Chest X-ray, PA view. Patient: 78 years old, sex M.
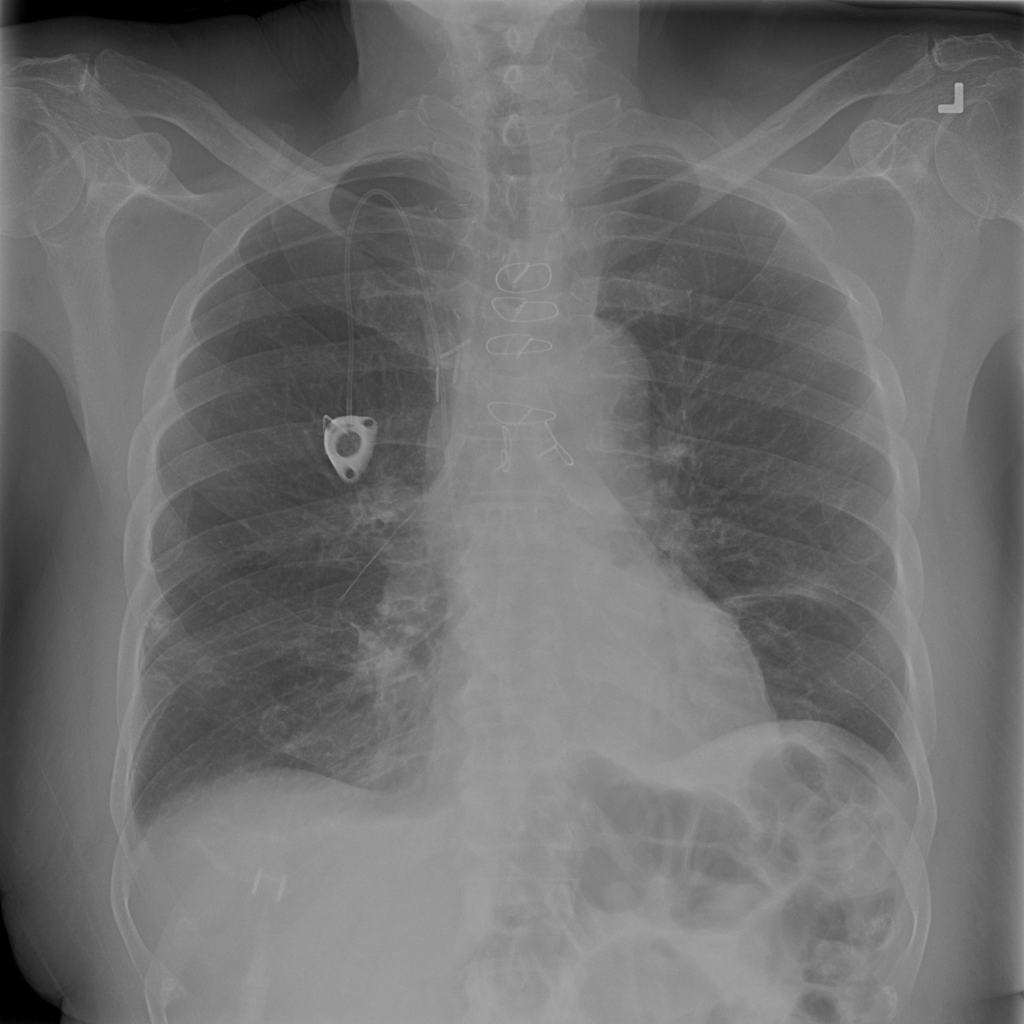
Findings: No Finding